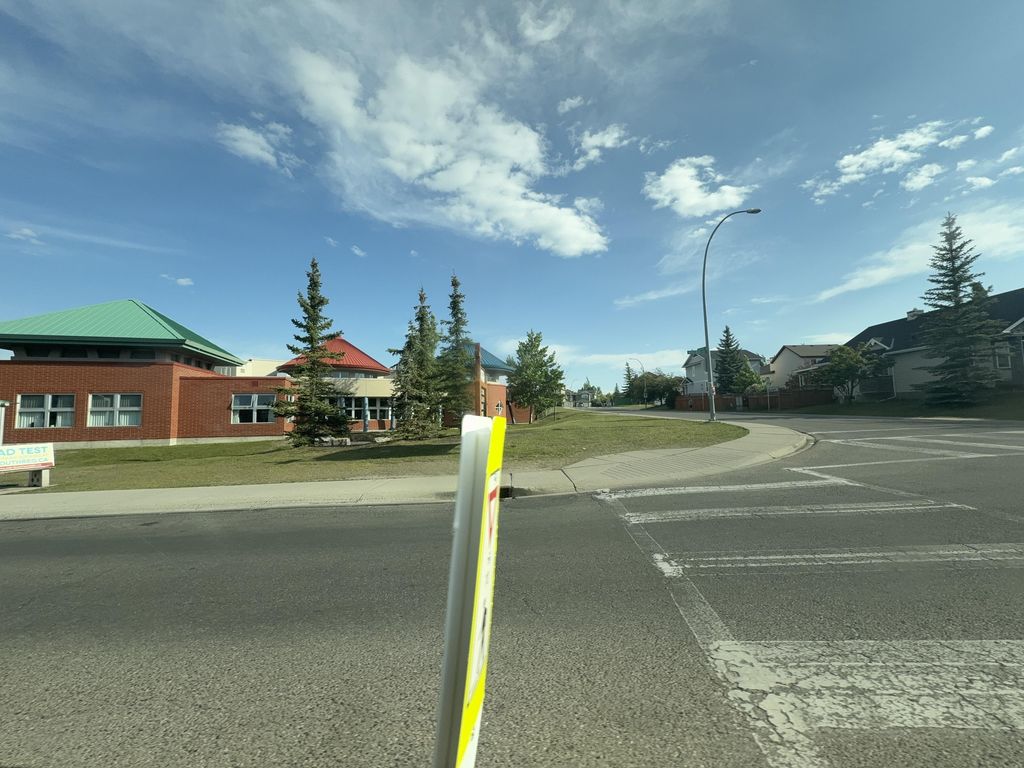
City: calgary